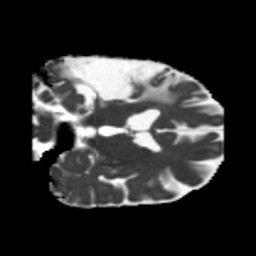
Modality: MD
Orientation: coronal
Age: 58
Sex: male
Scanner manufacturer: siemens
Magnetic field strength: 3 T
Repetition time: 5.25 s
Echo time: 0.08 s